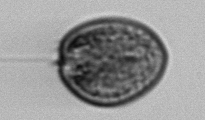
Label: Prorocentrum